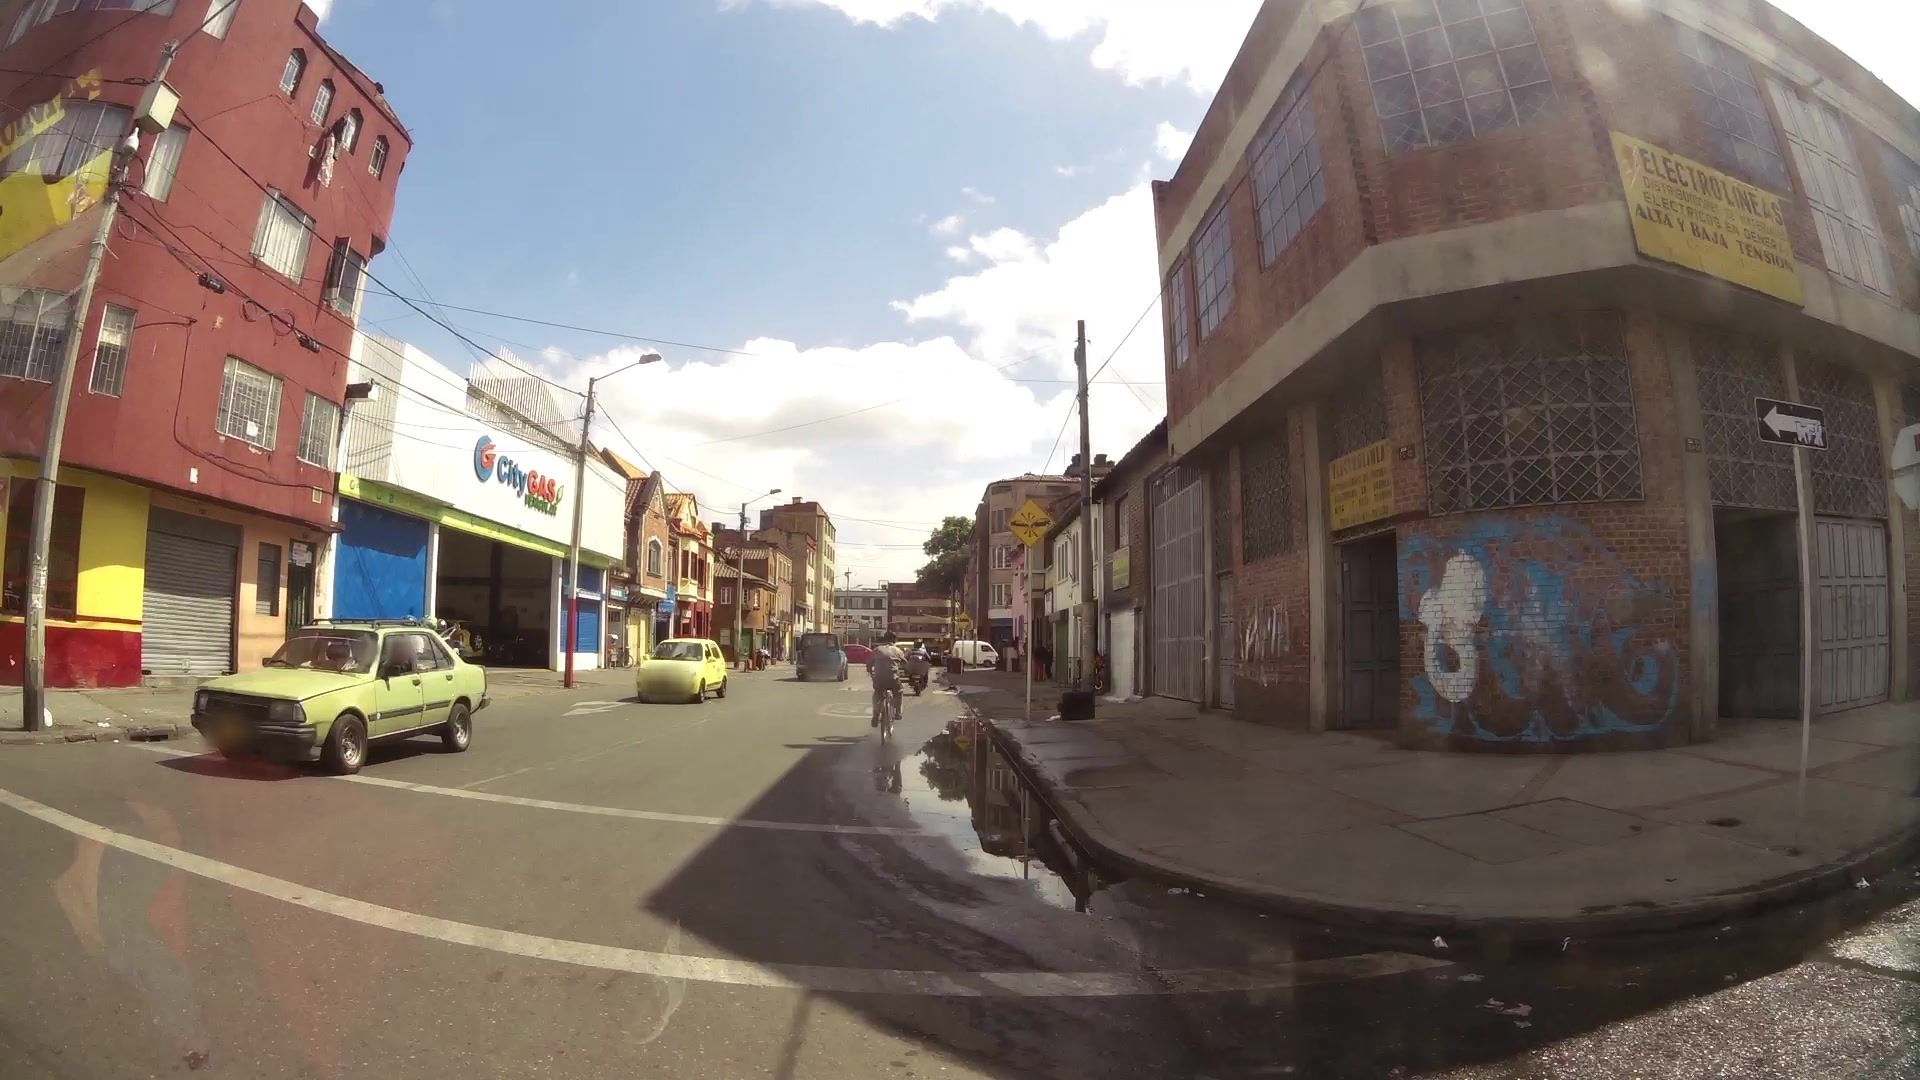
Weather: snowy
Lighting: day
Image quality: good
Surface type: driving surface
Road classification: tertiary
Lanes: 2
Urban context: urban centre
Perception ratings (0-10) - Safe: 4.18, Lively: 8.73, Beautiful: 1.28, Boring: 2.22, Depressing: 7.2, Wealthy: 4.8